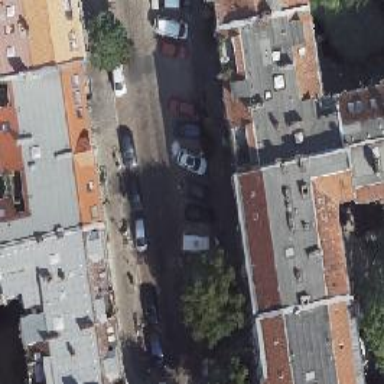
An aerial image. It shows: Bicycle parking located on the sidewalk.